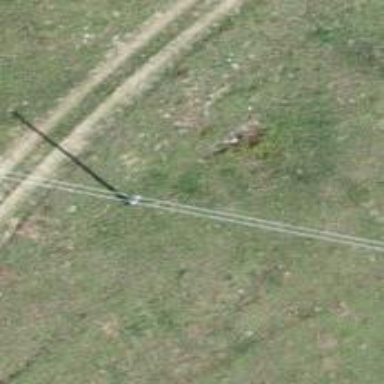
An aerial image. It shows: Minor power line.